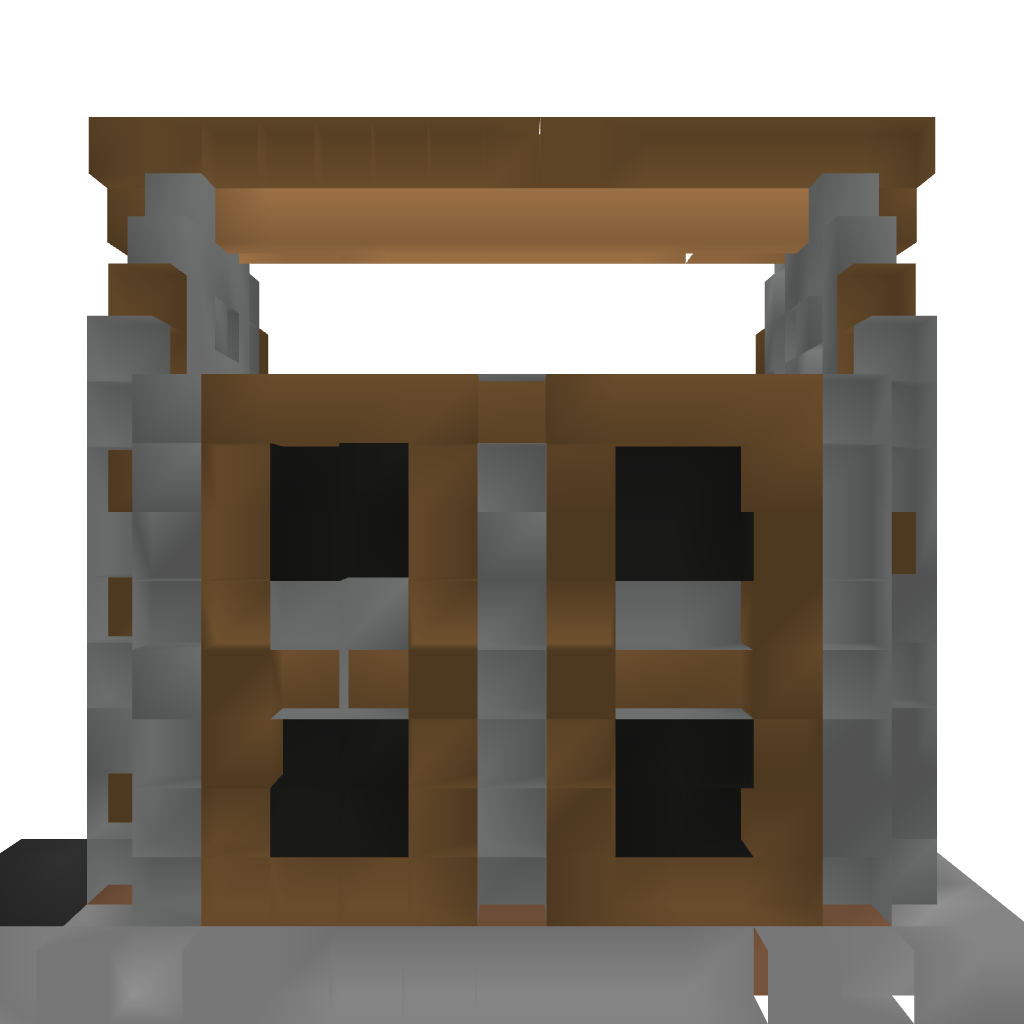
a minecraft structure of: Medieval Style House IV